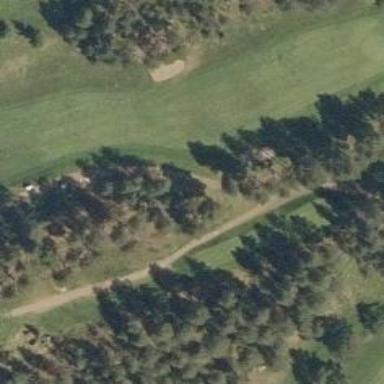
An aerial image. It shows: Golf cartpath that is also road path.